【题型】选择题　【知识点】平面几何　【难度】medium
如图, 已知矩形 $ABCD$ 中, 点 $E$ 是边 $AD$ 上的任一点, 连接 $BE$, 过 $E$ 作 $BE$ 的垂线交 $BC$ 延长线于点 $F$, 交边 $CD$ 于点 $P$, 则图中共有相似三角形( )

A. 6 对    B. 5 对    C. 4 对    D. 3 对
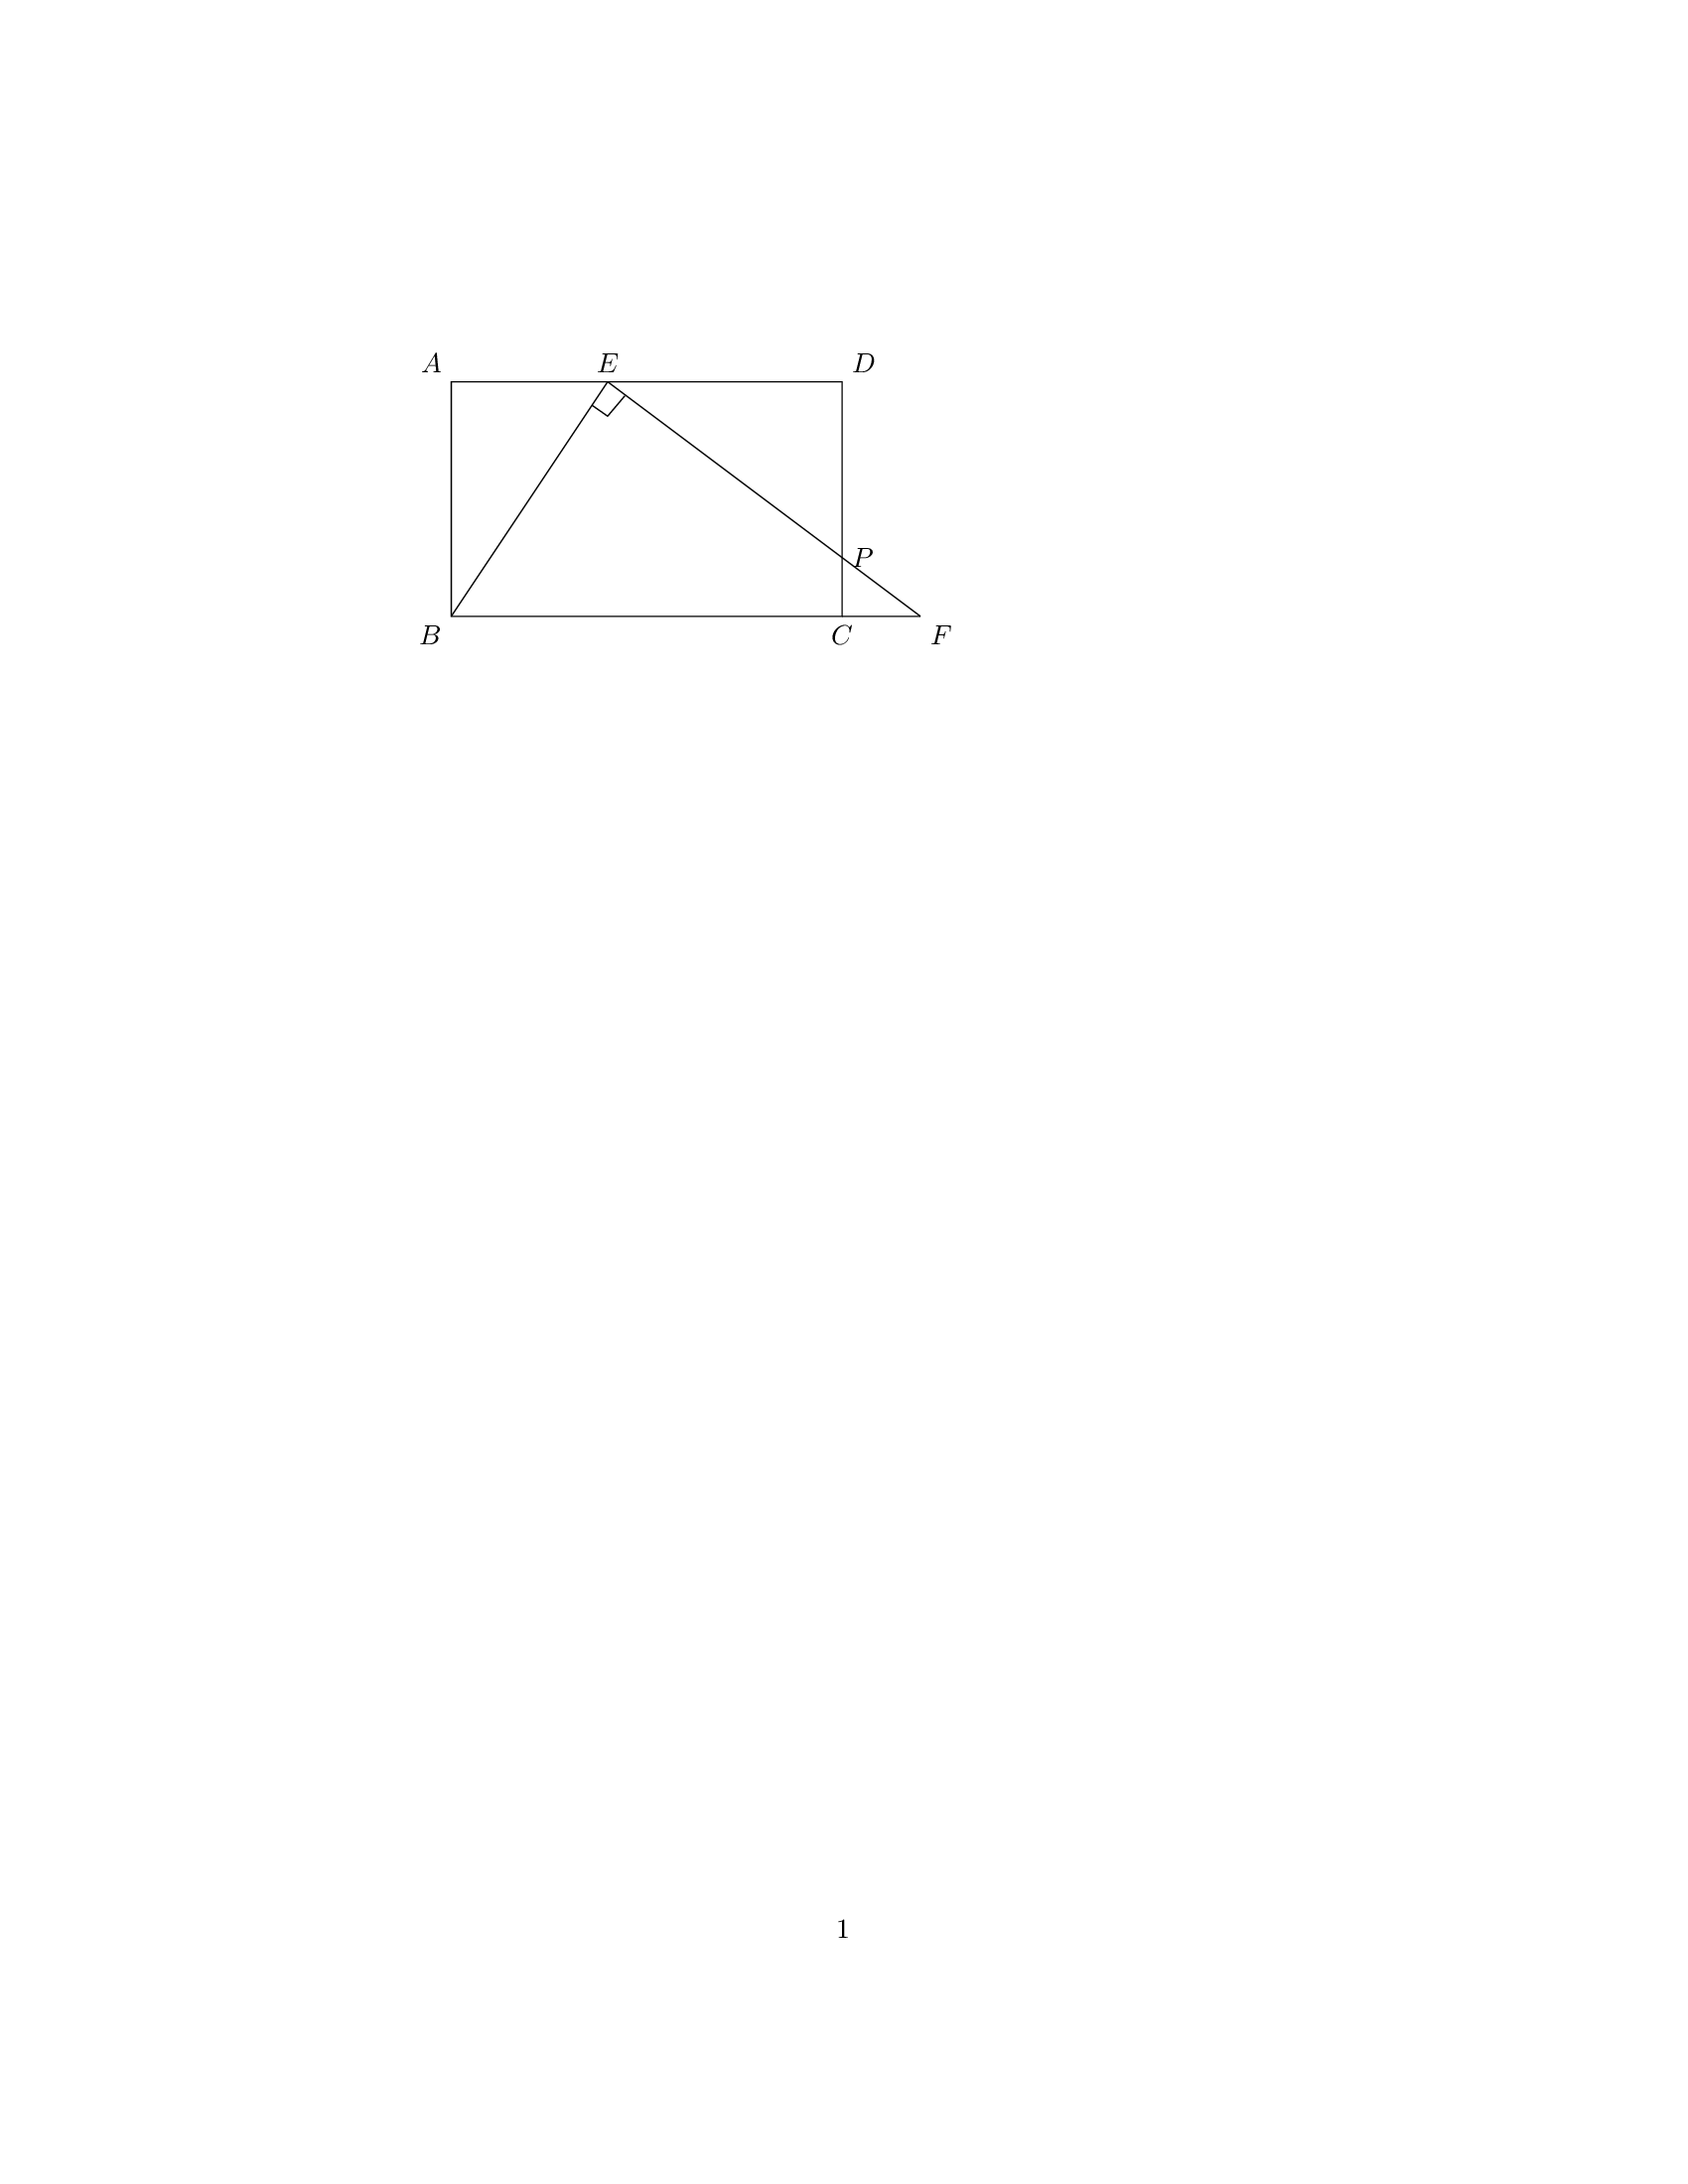
【解答】
【答案】$\boldsymbol{A}$

【分析】根据矩形的性质，得到直角和平行线，利用相似三角形的判定和性质进行推理判断即可。

【解析】$\because$ 四边形$ABCD$是矩形，

$\therefore \angle EDP = \angle FCP = 90^\circ$，

$\because \angle EPD = \angle FPC$，

$\therefore \triangle EDP \backsim \triangle FCP$；

$\because \angle FEB = \angle FCP = 90^\circ$，

$\because \angle F = \angle F$，

$\therefore \triangle FEB \backsim \triangle FCP$；

$\therefore \triangle FEB \backsim \triangle EDP$；

$\because$ 四边形$ABCD$是矩形，

$\therefore \angle A = \angle D = 90^\circ$，

$\because \angle BEF = 90^\circ$，

$\therefore \angle AEB + \angle DEP = 90^\circ$，
$\angle AEB + \angle ABE = 90^\circ$，

$\therefore \angle DEP = \angle ABE$，

$\therefore \triangle EDP \backsim \triangle BAE$；

$\therefore \triangle FCP \backsim \triangle BAE$；

$\therefore \triangle FEB \backsim \triangle BAE$；

共有$6$对，
故选$\boldsymbol{A}$。